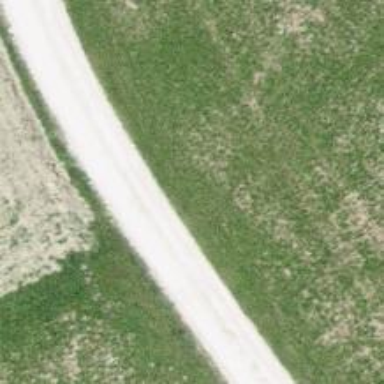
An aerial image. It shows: Residential road with gravel surface.